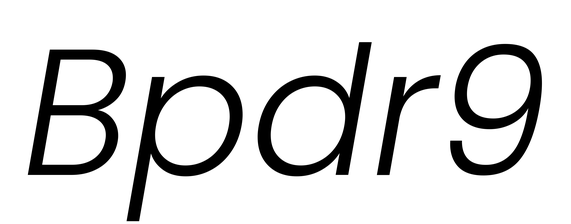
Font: Poppins-LightItalic